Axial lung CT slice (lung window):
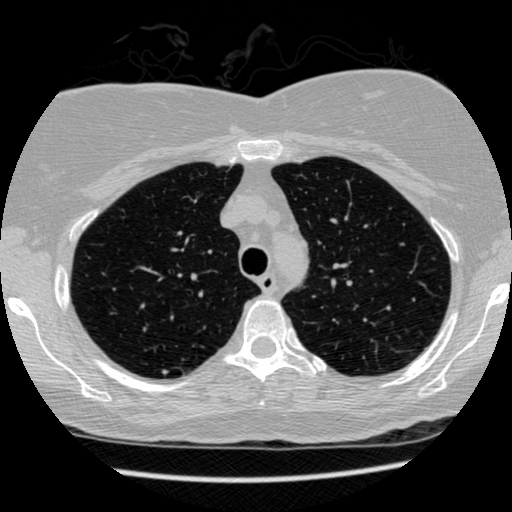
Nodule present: no